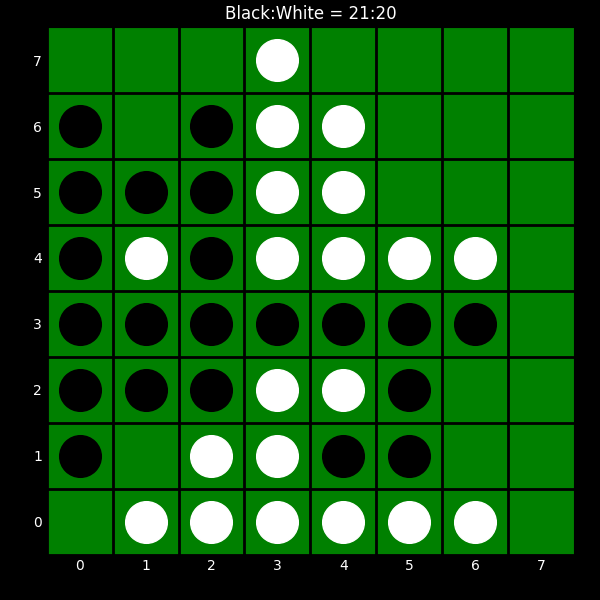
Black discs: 21
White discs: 20